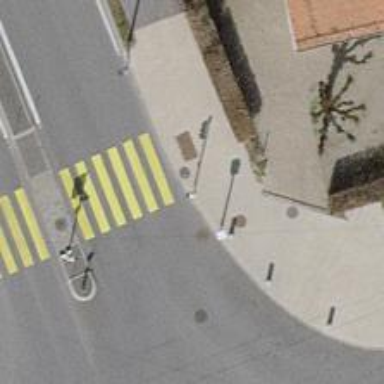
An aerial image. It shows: Bollard barrier.